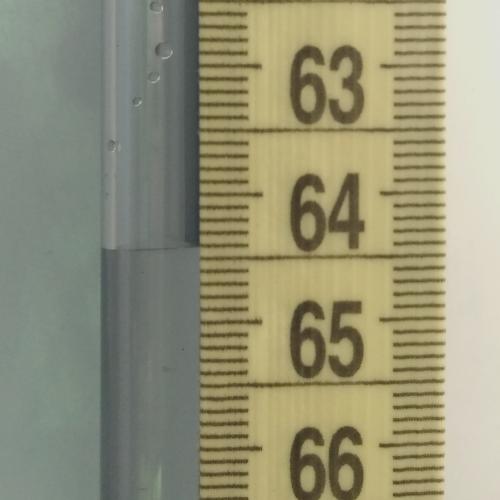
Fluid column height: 64.4 cm